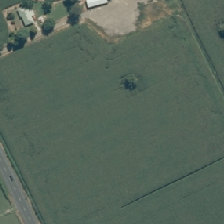
Land cover: shortrotation_cropland